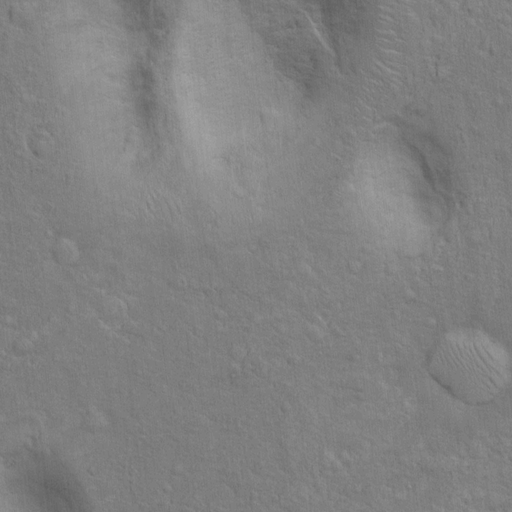
Objects detected: cone, cone, cone, cone